Question: How to make it possible minimize and maximize option on title when user click on any title.
I am not good with jQuery.

My example link: <URL>
My Code:
'''
<!DOCTYPE html>
<html>
<head>
<meta http-equiv="content-type" content="text/html; charset=UTF-8">
<title>jsFiddle demo</title>
<script type='text/javascript' src='//code.jquery.com/jquery-1.9.1.js'></script>
<script type="text/javascript" src="http://code.jquery.com/ui/1.9.2/jquery-ui.js"></script>
<link rel="stylesheet" type="text/css" href="http://code.jquery.com/ui/1.9.2/themes/base/jquery-ui.css">
<style type='text/css'>
body {
min-width: 520px;
}
.column {
width: 170px;
float: left;
padding-bottom: 100px;
}
.portlet {
margin: 0 1em 1em 0;
}
.portlet-header {
margin: 0.3em;
padding-bottom: 4px;
padding-left: 0.2em;
}
.portlet-header .ui-icon {
float: right;
}
.portlet-content {
padding: 0.4em;
}
.ui-sortable-placeholder {
border: 1px dotted black;
visibility: visible !important;
height: 50px !important;
}
.ui-sortable-placeholder * {
visibility: hidden;
}
</style>
<script type='text/javascript'>//<![CDATA[
$(window).load(function(){
$(function () {
$(".column").sortable({
connectWith: ".column"
});
$(".portlet").addClass("ui-widget ui-widget-content ui-helper-clearfix ui-corner-all")
.find(".portlet-header")
.addClass("ui-widget-header ui-corner-all")
.prepend("<span class='ui-icon ui-icon-minusthick'></span>")
.end()
.find(".portlet-content");
$(".portlet-header .ui-icon").click(function () {
$(this).toggleClass("ui-icon-minusthick").toggleClass("ui-icon-plusthick");
$(this).parents(".portlet:first").find(".portlet-content").toggle();
});
$(".column").disableSelection();
});
});//]]>
</script>
</head>
<body>
<div class="column">
<div class="portlet">
<div class="portlet-header">Feeds</div>
<div class="portlet-content">Lorem ipsum dolor sit amet, consectetuer adipiscing elit</div>
</div>
<div class="portlet">
<div class="portlet-header">News</div>
<div class="portlet-content">Lorem ipsum dolor sit amet, consectetuer adipiscing elit</div>
</div>
</div>
<div class="column">
<div class="portlet">
<div class="portlet-header">Shopping</div>
<div class="portlet-content">Lorem ipsum dolor sit amet, consectetuer adipiscing elit</div>
</div>
</div>
<div class="column">
<div class="portlet">
<div class="portlet-header">Links</div>
<div class="portlet-content">Lorem ipsum dolor sit amet, consectetuer adipiscing elit</div>
</div>
<div class="portlet">
<div class="portlet-header">Images</div>
<div class="portlet-content">Lorem ipsum dolor sit amet, consectetuer adipiscing elit</div>
</div>
</div>
</body>
</html>
'''
I will thankful If anyone can help me :)
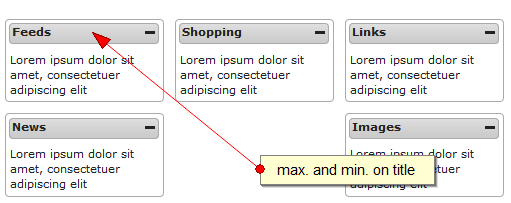
Answer: If you're looking to use the whole title bar and not just the +/- icon, change:
'''
$(".portlet-header .ui-icon").click(function () {
$(this).toggleClass("ui-icon-minusthick").toggleClass("ui-icon-plusthick");
$(this).parents(".portlet:first").find(".portlet-content").toggle();
});
'''
to
'''
$(".portlet-header").click(function () {
$(this).find('.ui-icon').toggleClass("ui-icon-minusthick").toggleClass("ui-icon-plusthick");
$(this).parents(".portlet:first").find(".portlet-content").toggle();
});
'''
<URL>